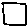
Label: square